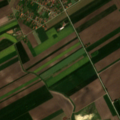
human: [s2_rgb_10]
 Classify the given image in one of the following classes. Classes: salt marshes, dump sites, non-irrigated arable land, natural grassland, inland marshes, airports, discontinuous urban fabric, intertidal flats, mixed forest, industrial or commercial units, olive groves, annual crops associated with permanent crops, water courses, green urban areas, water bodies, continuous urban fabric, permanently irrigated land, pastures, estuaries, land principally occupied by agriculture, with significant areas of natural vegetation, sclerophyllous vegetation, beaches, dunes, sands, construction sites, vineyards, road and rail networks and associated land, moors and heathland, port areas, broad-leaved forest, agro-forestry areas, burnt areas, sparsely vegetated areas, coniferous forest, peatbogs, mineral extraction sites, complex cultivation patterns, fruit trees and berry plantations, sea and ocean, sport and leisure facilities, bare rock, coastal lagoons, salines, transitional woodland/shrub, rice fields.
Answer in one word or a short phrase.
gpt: discontinuous urban fabric, non-irrigated arable land